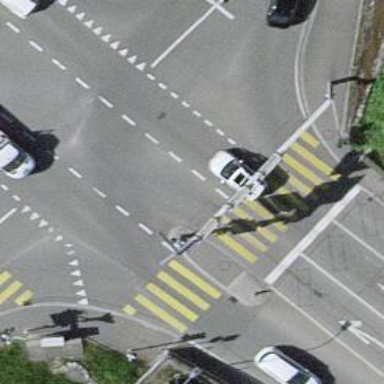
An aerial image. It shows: Crossing with traffic signals and pedestrian island.